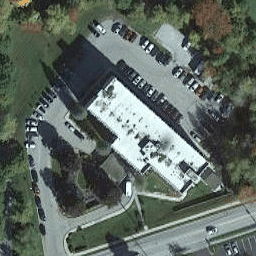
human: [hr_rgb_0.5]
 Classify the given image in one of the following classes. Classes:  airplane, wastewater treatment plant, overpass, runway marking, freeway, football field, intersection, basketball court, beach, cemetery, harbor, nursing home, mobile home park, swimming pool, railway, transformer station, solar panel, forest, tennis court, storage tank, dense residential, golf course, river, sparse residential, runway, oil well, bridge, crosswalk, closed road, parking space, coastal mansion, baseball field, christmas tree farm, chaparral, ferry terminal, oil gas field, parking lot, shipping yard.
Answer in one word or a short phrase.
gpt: nursing home